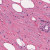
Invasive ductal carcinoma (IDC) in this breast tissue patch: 0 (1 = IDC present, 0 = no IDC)